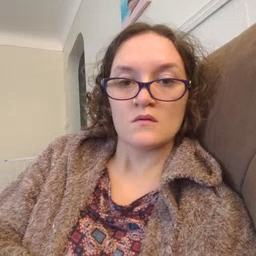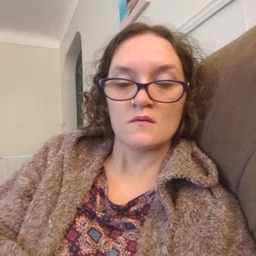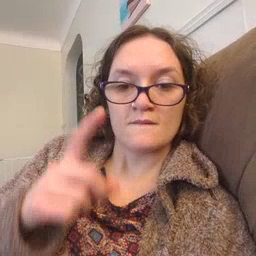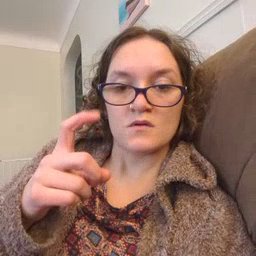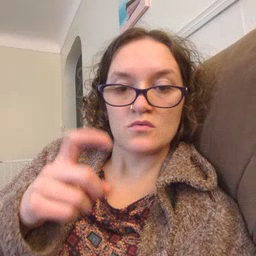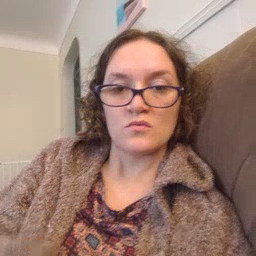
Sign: finger